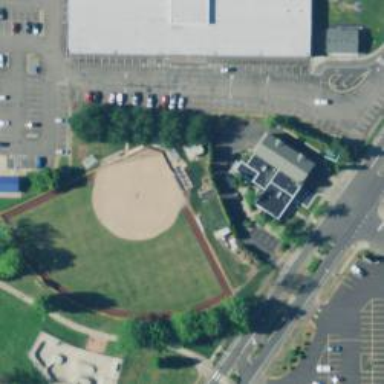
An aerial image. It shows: Baseball pitch for leisure land.